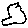
Label: cloud